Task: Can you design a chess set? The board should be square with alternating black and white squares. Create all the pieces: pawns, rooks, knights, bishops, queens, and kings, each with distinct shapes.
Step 5375:
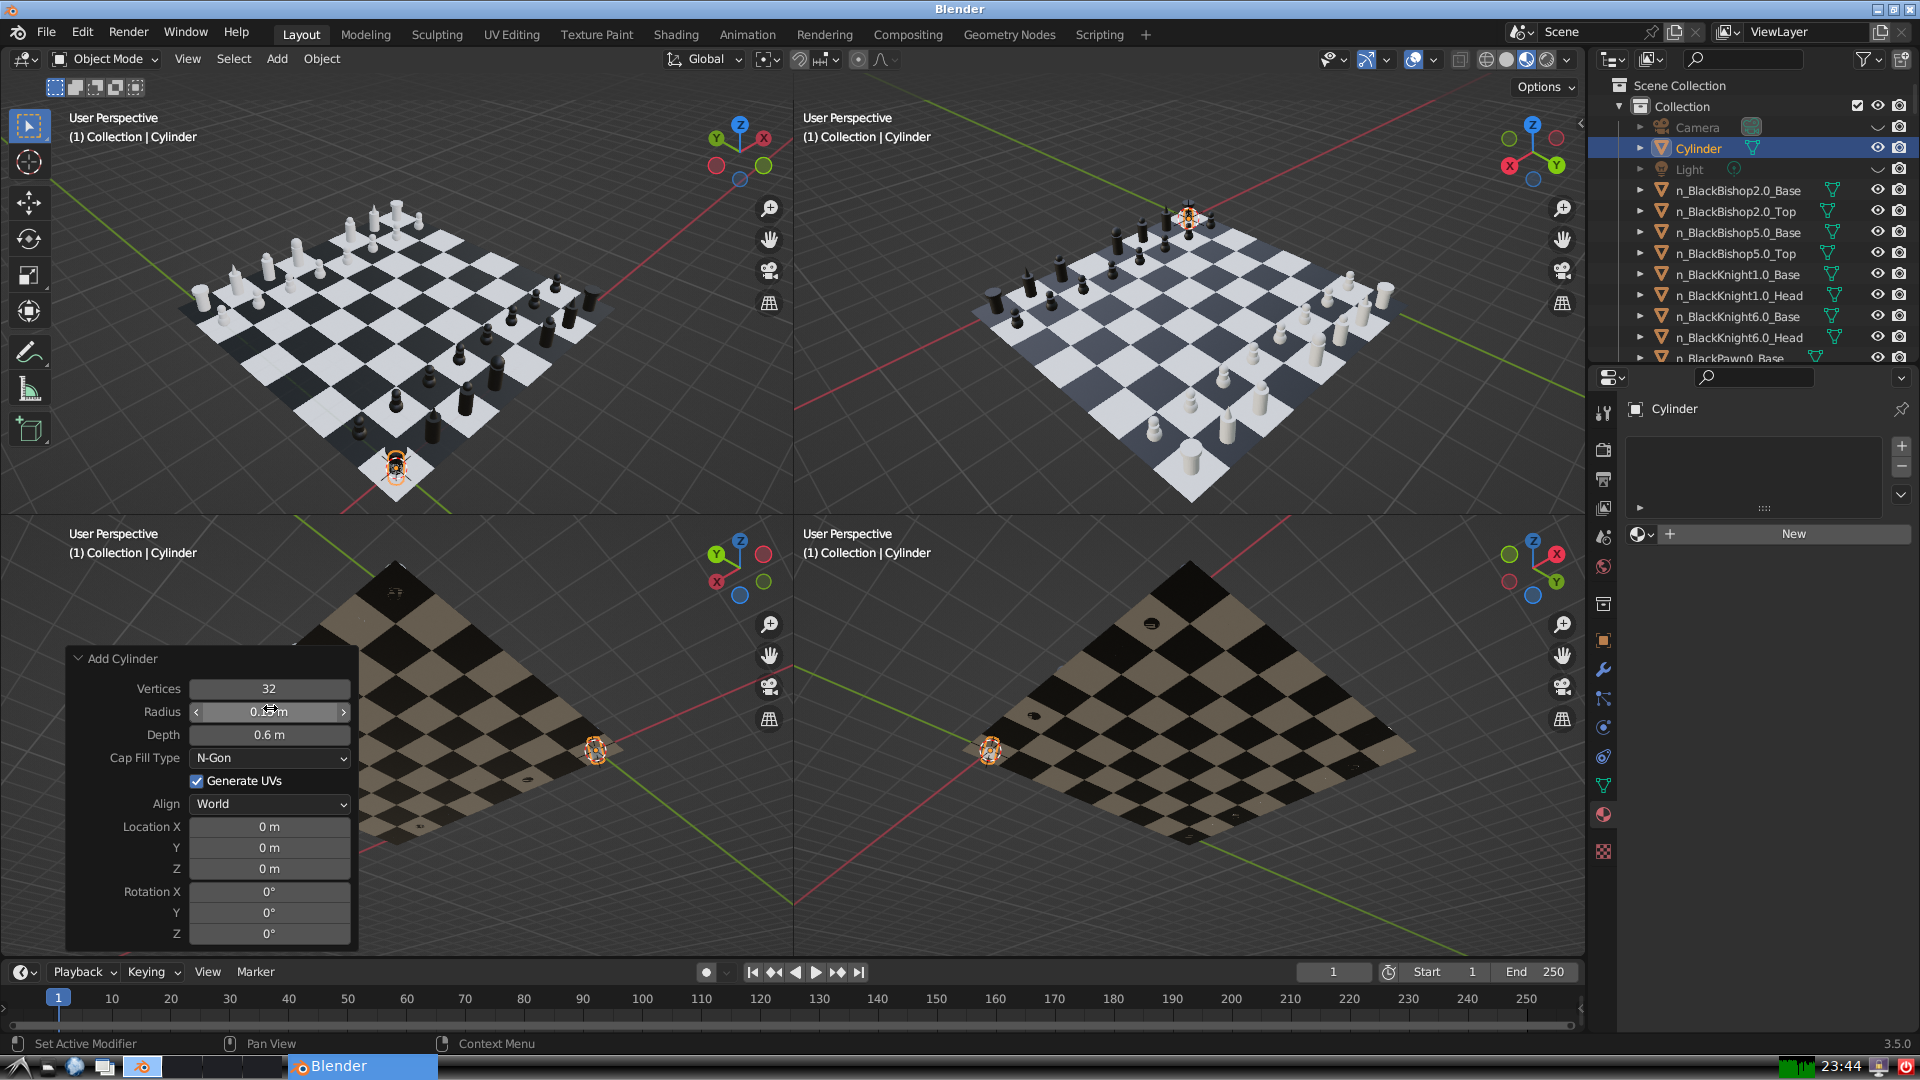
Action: click: no